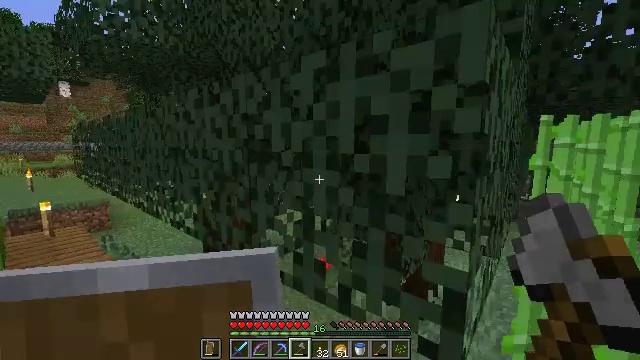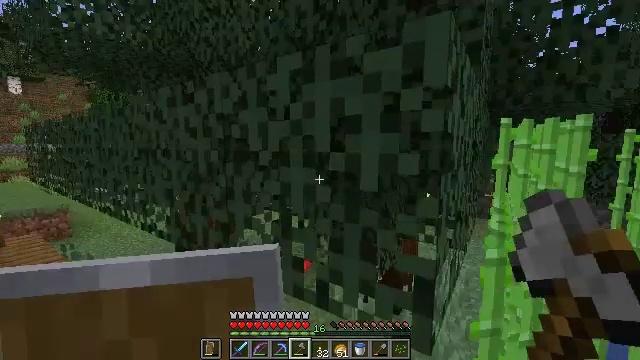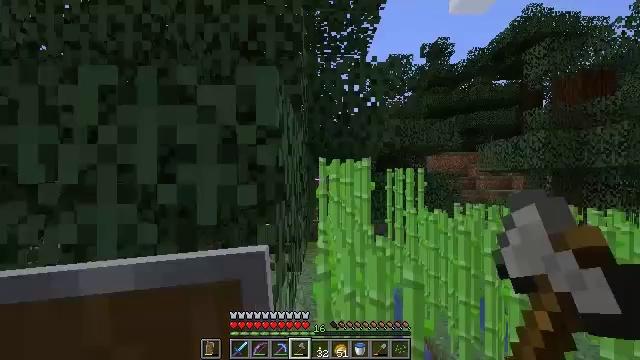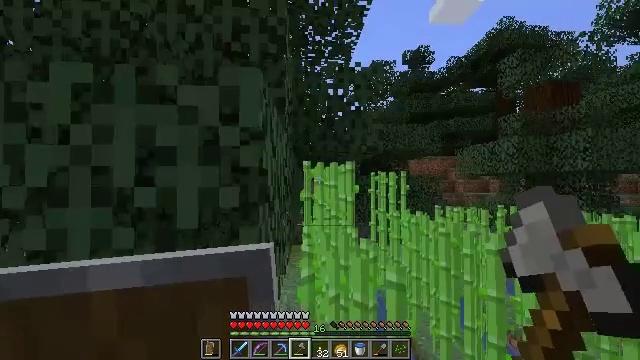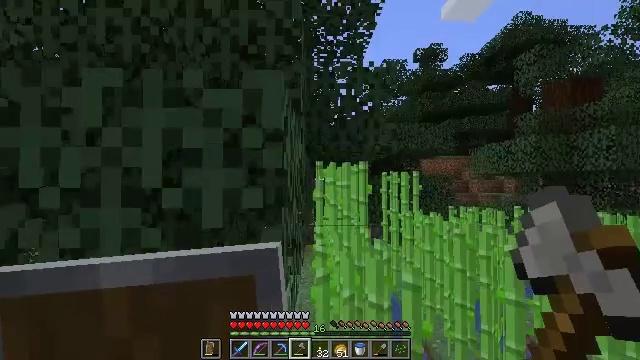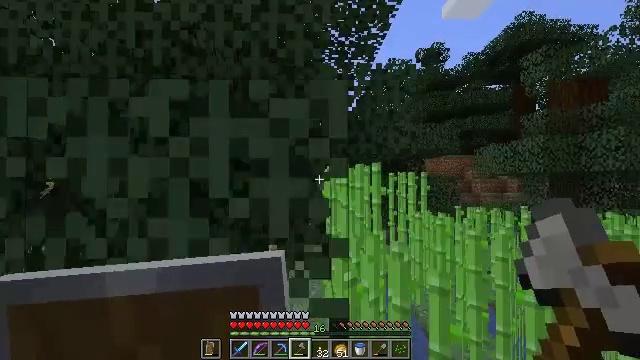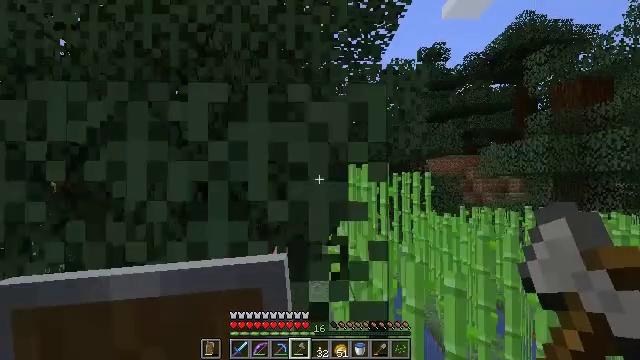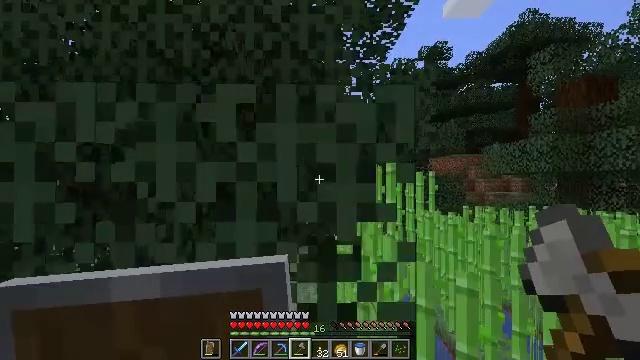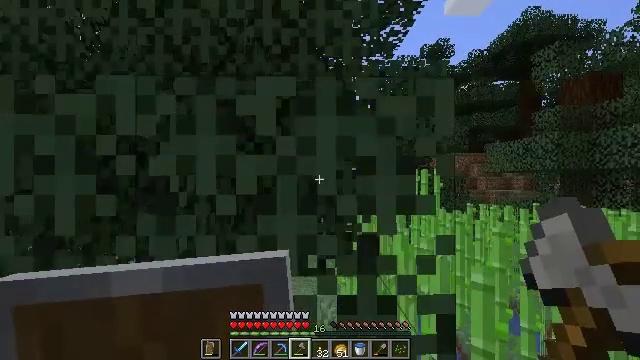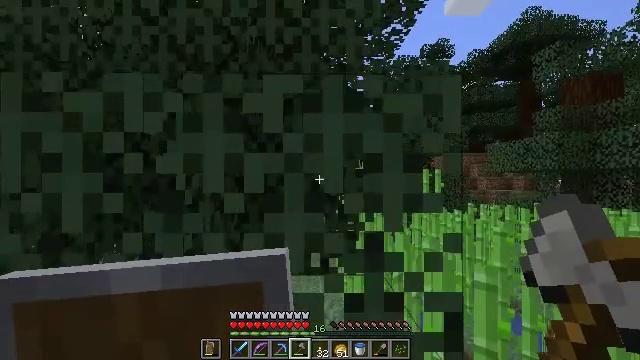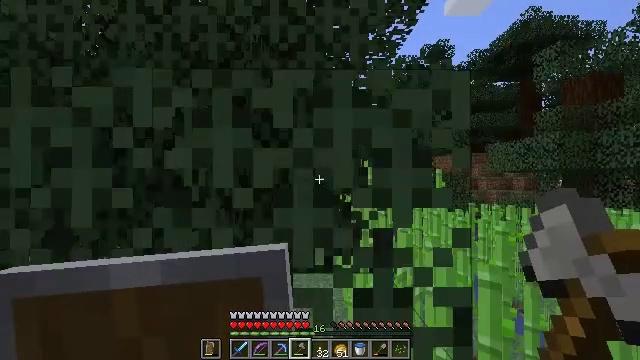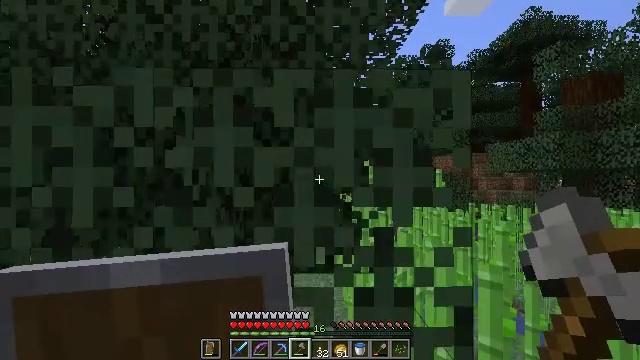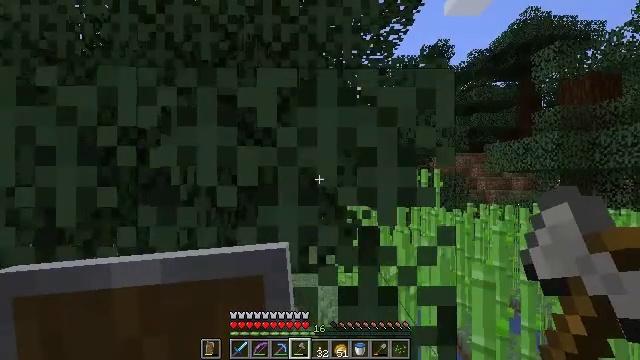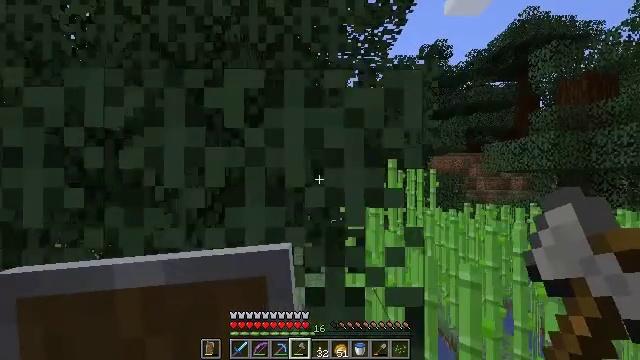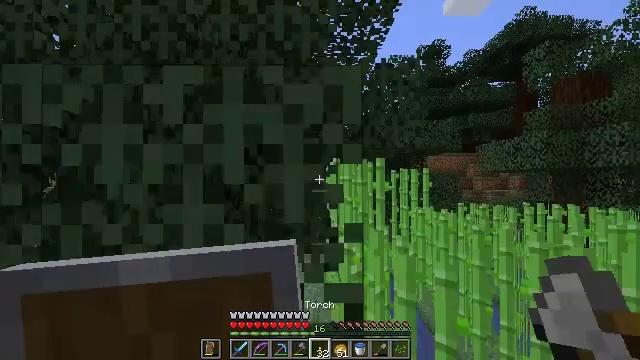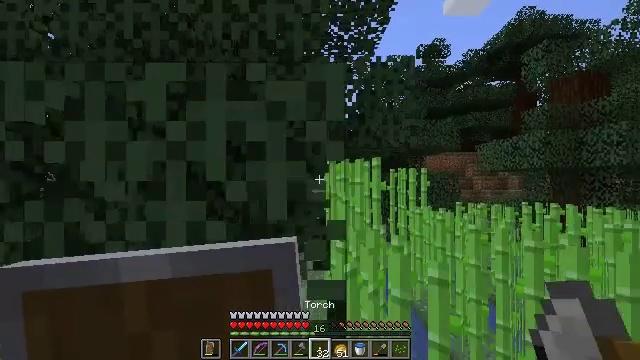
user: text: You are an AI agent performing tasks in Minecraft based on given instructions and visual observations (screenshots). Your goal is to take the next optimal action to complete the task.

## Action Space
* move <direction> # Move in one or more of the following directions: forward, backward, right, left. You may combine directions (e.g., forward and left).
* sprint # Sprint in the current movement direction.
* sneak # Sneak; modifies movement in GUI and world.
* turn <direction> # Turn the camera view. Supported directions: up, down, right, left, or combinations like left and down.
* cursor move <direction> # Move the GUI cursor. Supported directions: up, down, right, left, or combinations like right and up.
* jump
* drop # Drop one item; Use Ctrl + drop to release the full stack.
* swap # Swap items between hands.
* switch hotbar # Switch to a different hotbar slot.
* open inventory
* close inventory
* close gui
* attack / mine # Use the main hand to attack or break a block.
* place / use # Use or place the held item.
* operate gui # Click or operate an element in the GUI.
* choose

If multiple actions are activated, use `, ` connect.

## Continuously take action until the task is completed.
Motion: motion action
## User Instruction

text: Mine spruce leaves from the tree.
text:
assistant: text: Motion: turn right
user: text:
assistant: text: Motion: turn right and up
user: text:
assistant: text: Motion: turn right
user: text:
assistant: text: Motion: move left, turn left
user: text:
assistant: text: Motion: move left
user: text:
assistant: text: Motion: move left
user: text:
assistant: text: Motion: no_op
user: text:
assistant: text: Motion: no_op
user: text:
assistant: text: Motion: no_op
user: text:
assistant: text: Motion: no_op
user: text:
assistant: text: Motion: no_op
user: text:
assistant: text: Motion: move right
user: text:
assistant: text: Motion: move right
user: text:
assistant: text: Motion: move right
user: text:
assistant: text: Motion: move right
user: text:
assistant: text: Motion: no_op
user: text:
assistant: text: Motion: no_op
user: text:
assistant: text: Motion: no_op
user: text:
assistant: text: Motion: no_op
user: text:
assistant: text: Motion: no_op
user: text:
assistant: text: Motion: no_op
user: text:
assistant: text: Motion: no_op
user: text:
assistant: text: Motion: turn left
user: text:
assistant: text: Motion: move right, turn left
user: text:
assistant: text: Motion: move right, turn left and up
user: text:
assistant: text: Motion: move right, turn left and up
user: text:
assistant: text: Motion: move right, turn left and up
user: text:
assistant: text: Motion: move right, turn left and up
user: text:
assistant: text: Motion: move right, turn left and up
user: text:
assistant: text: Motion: move right, turn left and up